Aerial crown-view tile of a tropical tree (Barro Colorado Island, Panama), acquired 20241112:
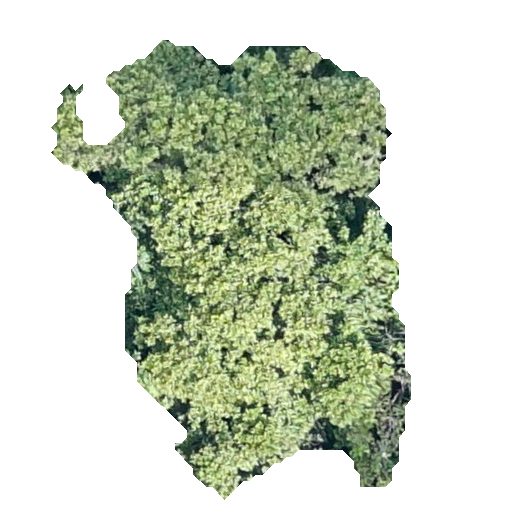
Species: Anacardium excelsum
GBIF accepted scientific name: Anacardium excelsum
Crown area: 169.102 m²